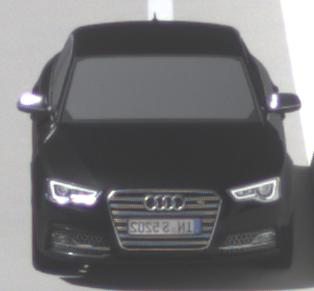
Make: Audi
Model: S5
Detailed model: F5
Model produced from: 2016
Model produced until: 2019
Doors: 2
Color: black
Road condition: dry road
Daytime: midday
Contrast: high contrast